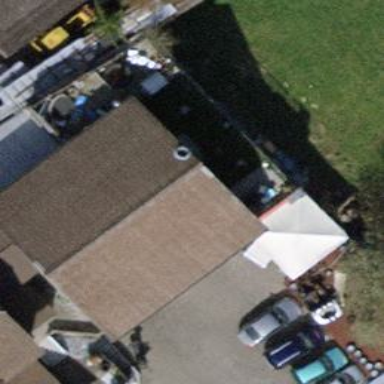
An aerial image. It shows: Car shop.